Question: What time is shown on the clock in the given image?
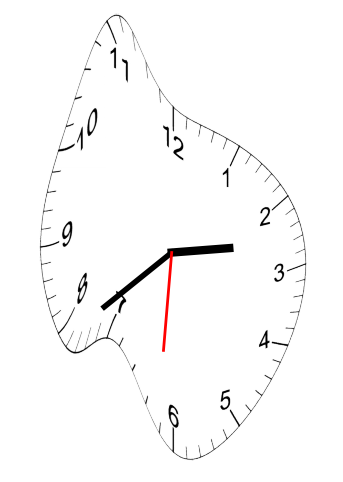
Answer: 02:38:31